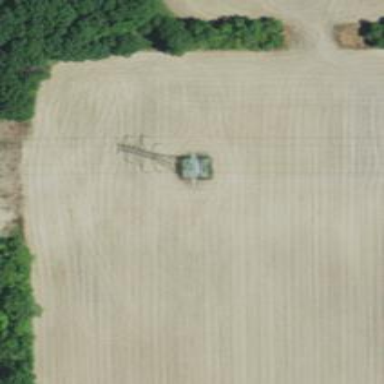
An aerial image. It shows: Power tower.